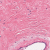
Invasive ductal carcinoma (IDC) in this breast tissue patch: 0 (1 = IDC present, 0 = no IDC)